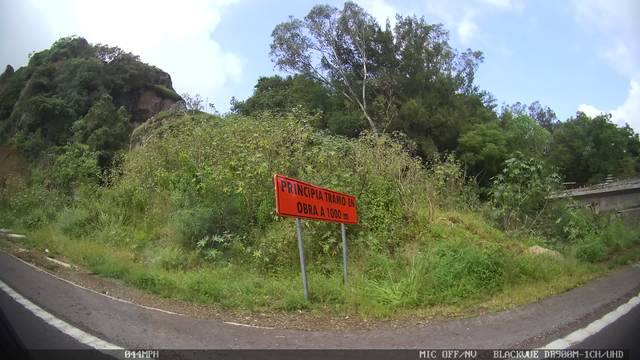
Region: Mexico
Coordinates: 18.981, -99.106